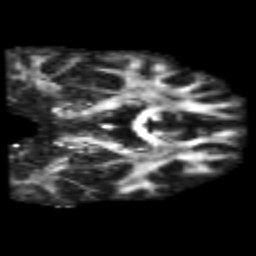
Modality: FA
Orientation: coronal
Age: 26
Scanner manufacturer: philips
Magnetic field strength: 3 T
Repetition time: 8.435 s
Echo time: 0.1273 s